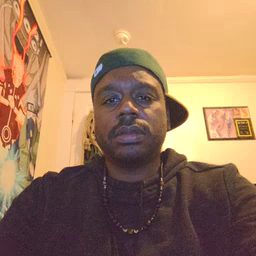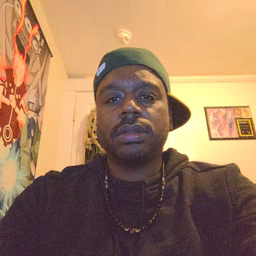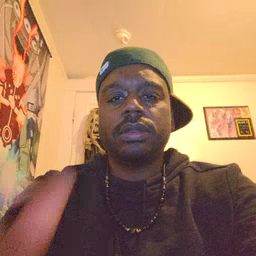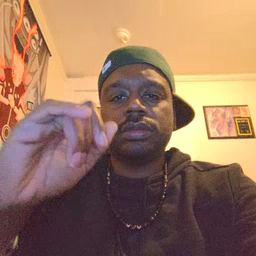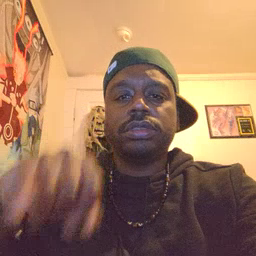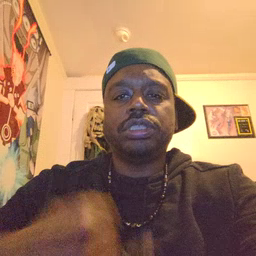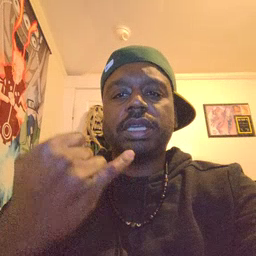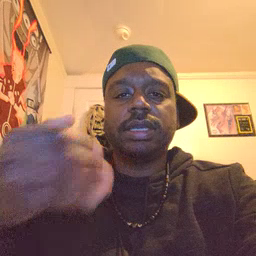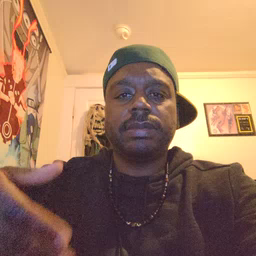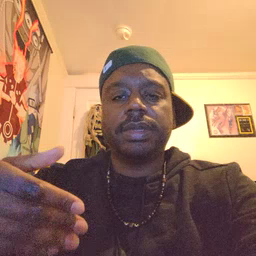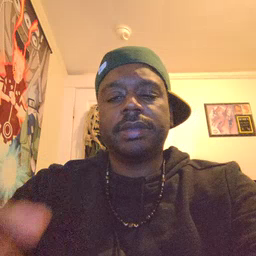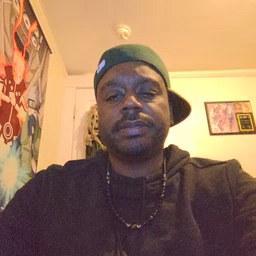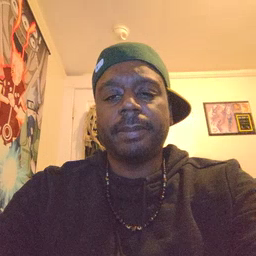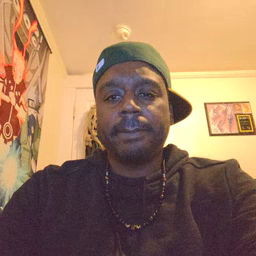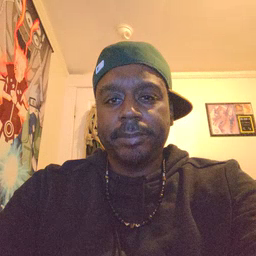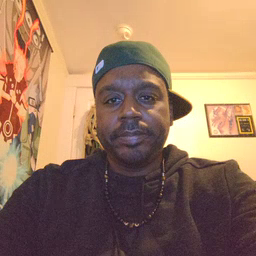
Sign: jeans